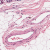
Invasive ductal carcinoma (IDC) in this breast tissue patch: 0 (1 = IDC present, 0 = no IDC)